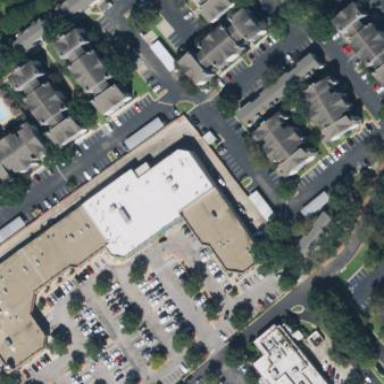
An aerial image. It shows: Supermarket building.